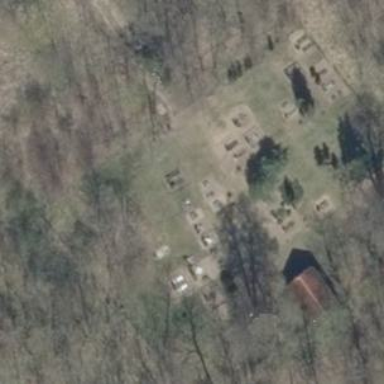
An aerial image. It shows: Cemetery.